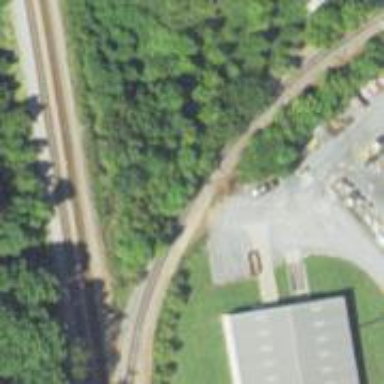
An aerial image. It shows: Rail spur service.